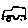
Label: car